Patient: sex F, age 83
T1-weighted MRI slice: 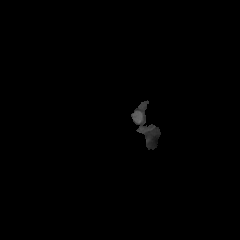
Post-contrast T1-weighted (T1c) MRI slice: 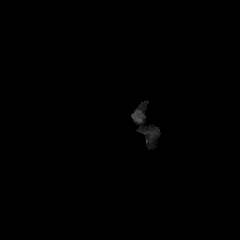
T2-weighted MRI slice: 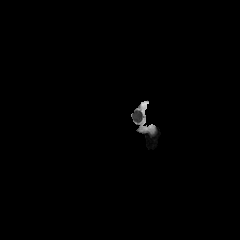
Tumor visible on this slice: no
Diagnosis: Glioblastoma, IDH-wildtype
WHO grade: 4